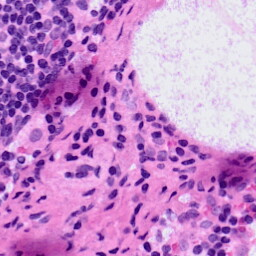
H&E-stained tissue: LymphNode